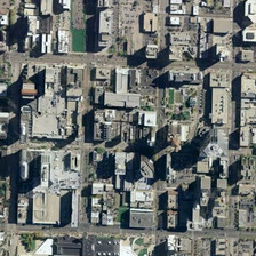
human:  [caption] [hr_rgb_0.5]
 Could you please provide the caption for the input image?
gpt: There are several well-organized blocks composed of various buildings and plants.

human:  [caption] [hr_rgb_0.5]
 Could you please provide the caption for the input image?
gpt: There are many well-organized blocks, composed of various buildings and plants.

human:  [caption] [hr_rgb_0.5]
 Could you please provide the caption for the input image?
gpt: There are some well-organized blocks, made up of various buildings and plants.

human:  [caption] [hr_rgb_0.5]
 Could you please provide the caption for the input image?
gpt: There are many well-organized blocks made up of various buildings and plants.

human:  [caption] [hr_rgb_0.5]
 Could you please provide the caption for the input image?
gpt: There are many well-organized blocks made up of various buildings and plants.